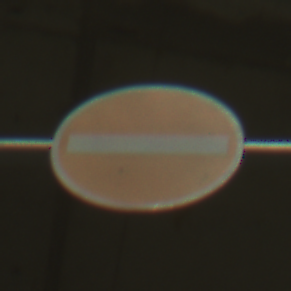
Verkehrszeichen: VerbotDerEinfahrt
Umgebung: Indoor, Special
Tageszeit: NotSpecified
Wetter: NotSpecified
Licht: Artificial
Jahreszeit: NotSpecified
Kontrast: HighContrast